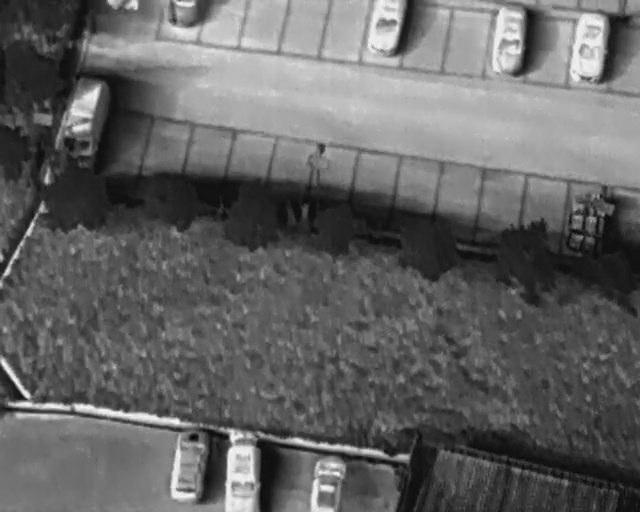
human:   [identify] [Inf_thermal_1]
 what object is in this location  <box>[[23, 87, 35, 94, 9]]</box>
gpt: <ref>1 medium car at the bottom left</ref>

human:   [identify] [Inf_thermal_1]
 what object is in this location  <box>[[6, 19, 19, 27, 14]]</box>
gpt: <ref>1 large othervehicle at the top left</ref>